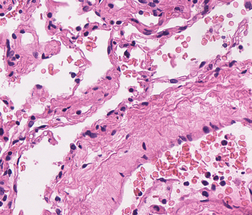
Tumor epithelial tissue: no
Tumor-associated stroma tissue: no
Normal tissue: yes